Question: I have the following simple form that uses KnockoutJS for managing the collections.

What I need is to always place the New Record on top and also Visitor 1 title should increment if adding new.. so Visitor 2, Visitor 3, and so on.
Also I shouldn't be able to delete a record when there is only 1. So at least I should have always one record.
Here is my html code:
'''
<div>
<div class="panel" data-bind="foreach: contacts">
<div>
<h4>Visitor 1</h4>
</div>
<div>
<!-- ## Panel Content -->
<div >
<label>First Name</label>
<input type="text" data-bind='value: firstName' />
</div>
<div >
<label>Last Name</label>
<input type="text" data-bind='value: fathersLast' />
</div>
<div >
<label>Country</label>
<input type="text" data-bind='value: country' />
</div>
<button data-bind='click: $root.removeContact'>Delete</button> <button data-bind='click: $root.addContact'>Add New</button>
<!-- ## / Panel Content -->
</div>
</div>
</div>
'''
Here is my JavaScript code:
'''
var initialData = [
{ firstName: "John", fathersLast: "Smith", country : "USA"
},
{ firstName: "George", fathersLast: "Fox", country : "Canada"
}
];
var ContactsModel = function(contacts) {
var self = this;
self.contacts = ko.observableArray(ko.utils.arrayMap(contacts, function(contact) {
return { firstName: contact.firstName, fathersLast: contact.fathersLast, country: contact.country };
}));
self.addContact = function() {
self.contacts.push({
firstName: "",
fathersLast: "",
country: ""
});
};
self.removeContact = function(contact) {
self.contacts.remove(contact);
};
};
ko.applyBindings(new ContactsModel(initialData));
'''
Also for better reference here is the jsFiddle: <URL>
Thanks a lot.
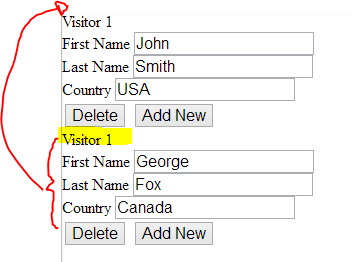
Answer: Use <URL> to add something to the beginning of an array.
'''
self.addContact = function() {
self.contacts.unshift({
firstName: "",
fathersLast: "",
country: ""
});
};
'''
You can use '$index' to refer to the current index of the array that's being iterated over (it's an observable, so you need to add the parenthesis).
'''
<h4 data-bind="text: 'Visitor ' + ($index() + 1)"></h4>
'''
Finally, you can prevent removal of the last contact with a simple 'if' statement checking the length (it may be prudent to add an 'alert' otherwise):
'''
self.removeContact = function(contact) {
if (self.contacts.length > 1) {
self.contacts.remove(contact);
}
};
'''